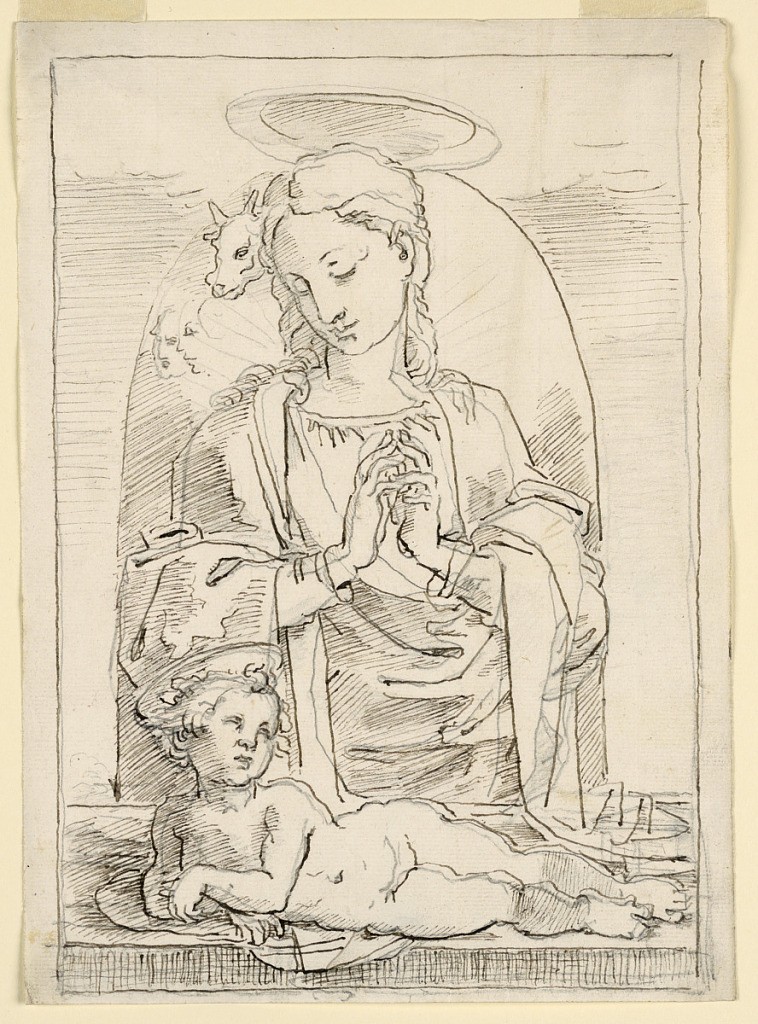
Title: The Virgin and the Child
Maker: Fortunato Duranti, Italian, 1787 - 1863
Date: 1820-1850
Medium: Graphite, pen and ink, brush and dark brown watercolor on paper
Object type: Drawing
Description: Below, the Child, recumbent and leaning upon his right forearm. The Virgin stands behind in adoration, looking down at him. Behind her is a niche. Over her left shoulder are two heads and one of an ox (?). Framing line.